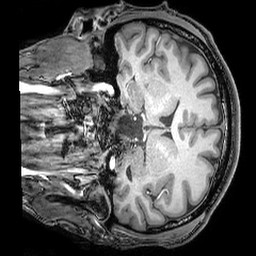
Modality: T1w
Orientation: coronal
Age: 28
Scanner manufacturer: philips
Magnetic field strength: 3 T
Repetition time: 0.007 s
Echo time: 0.003501 s